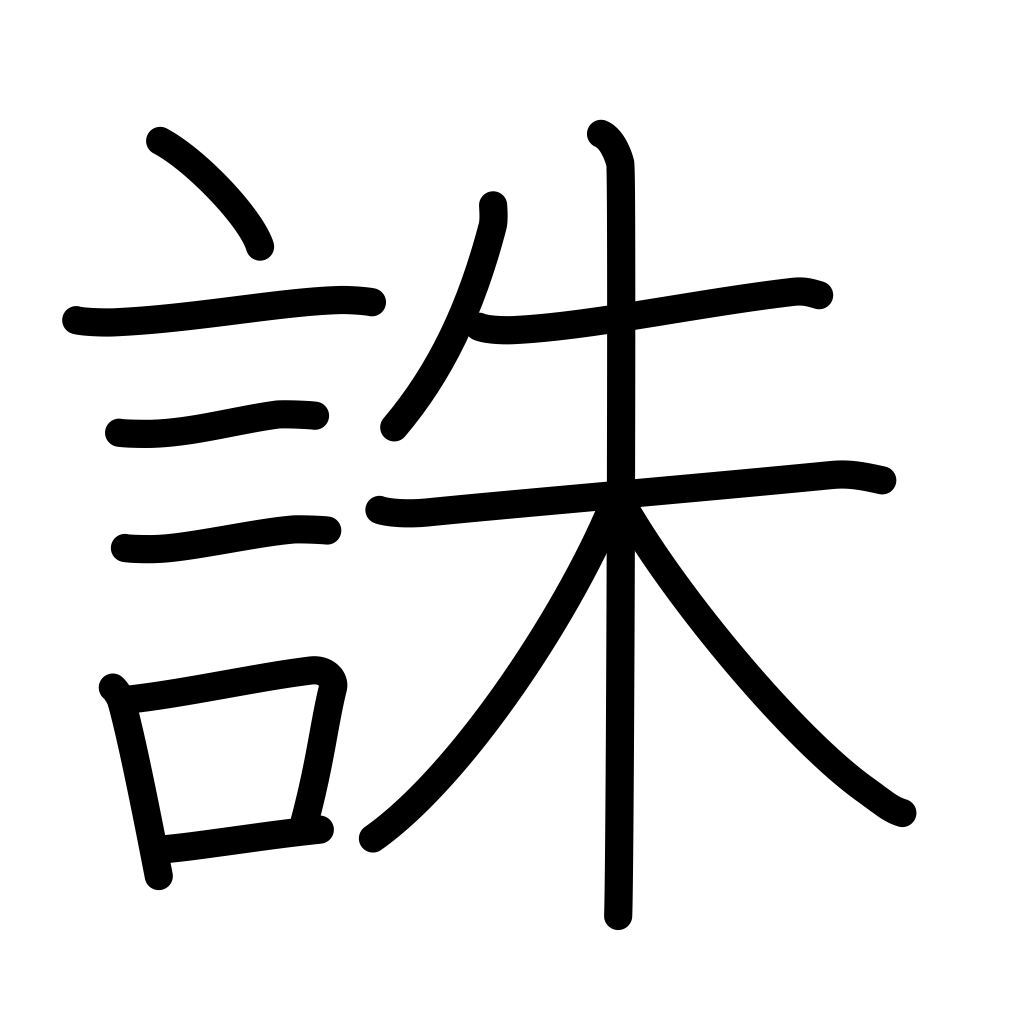
Meaning: death penalty